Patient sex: F
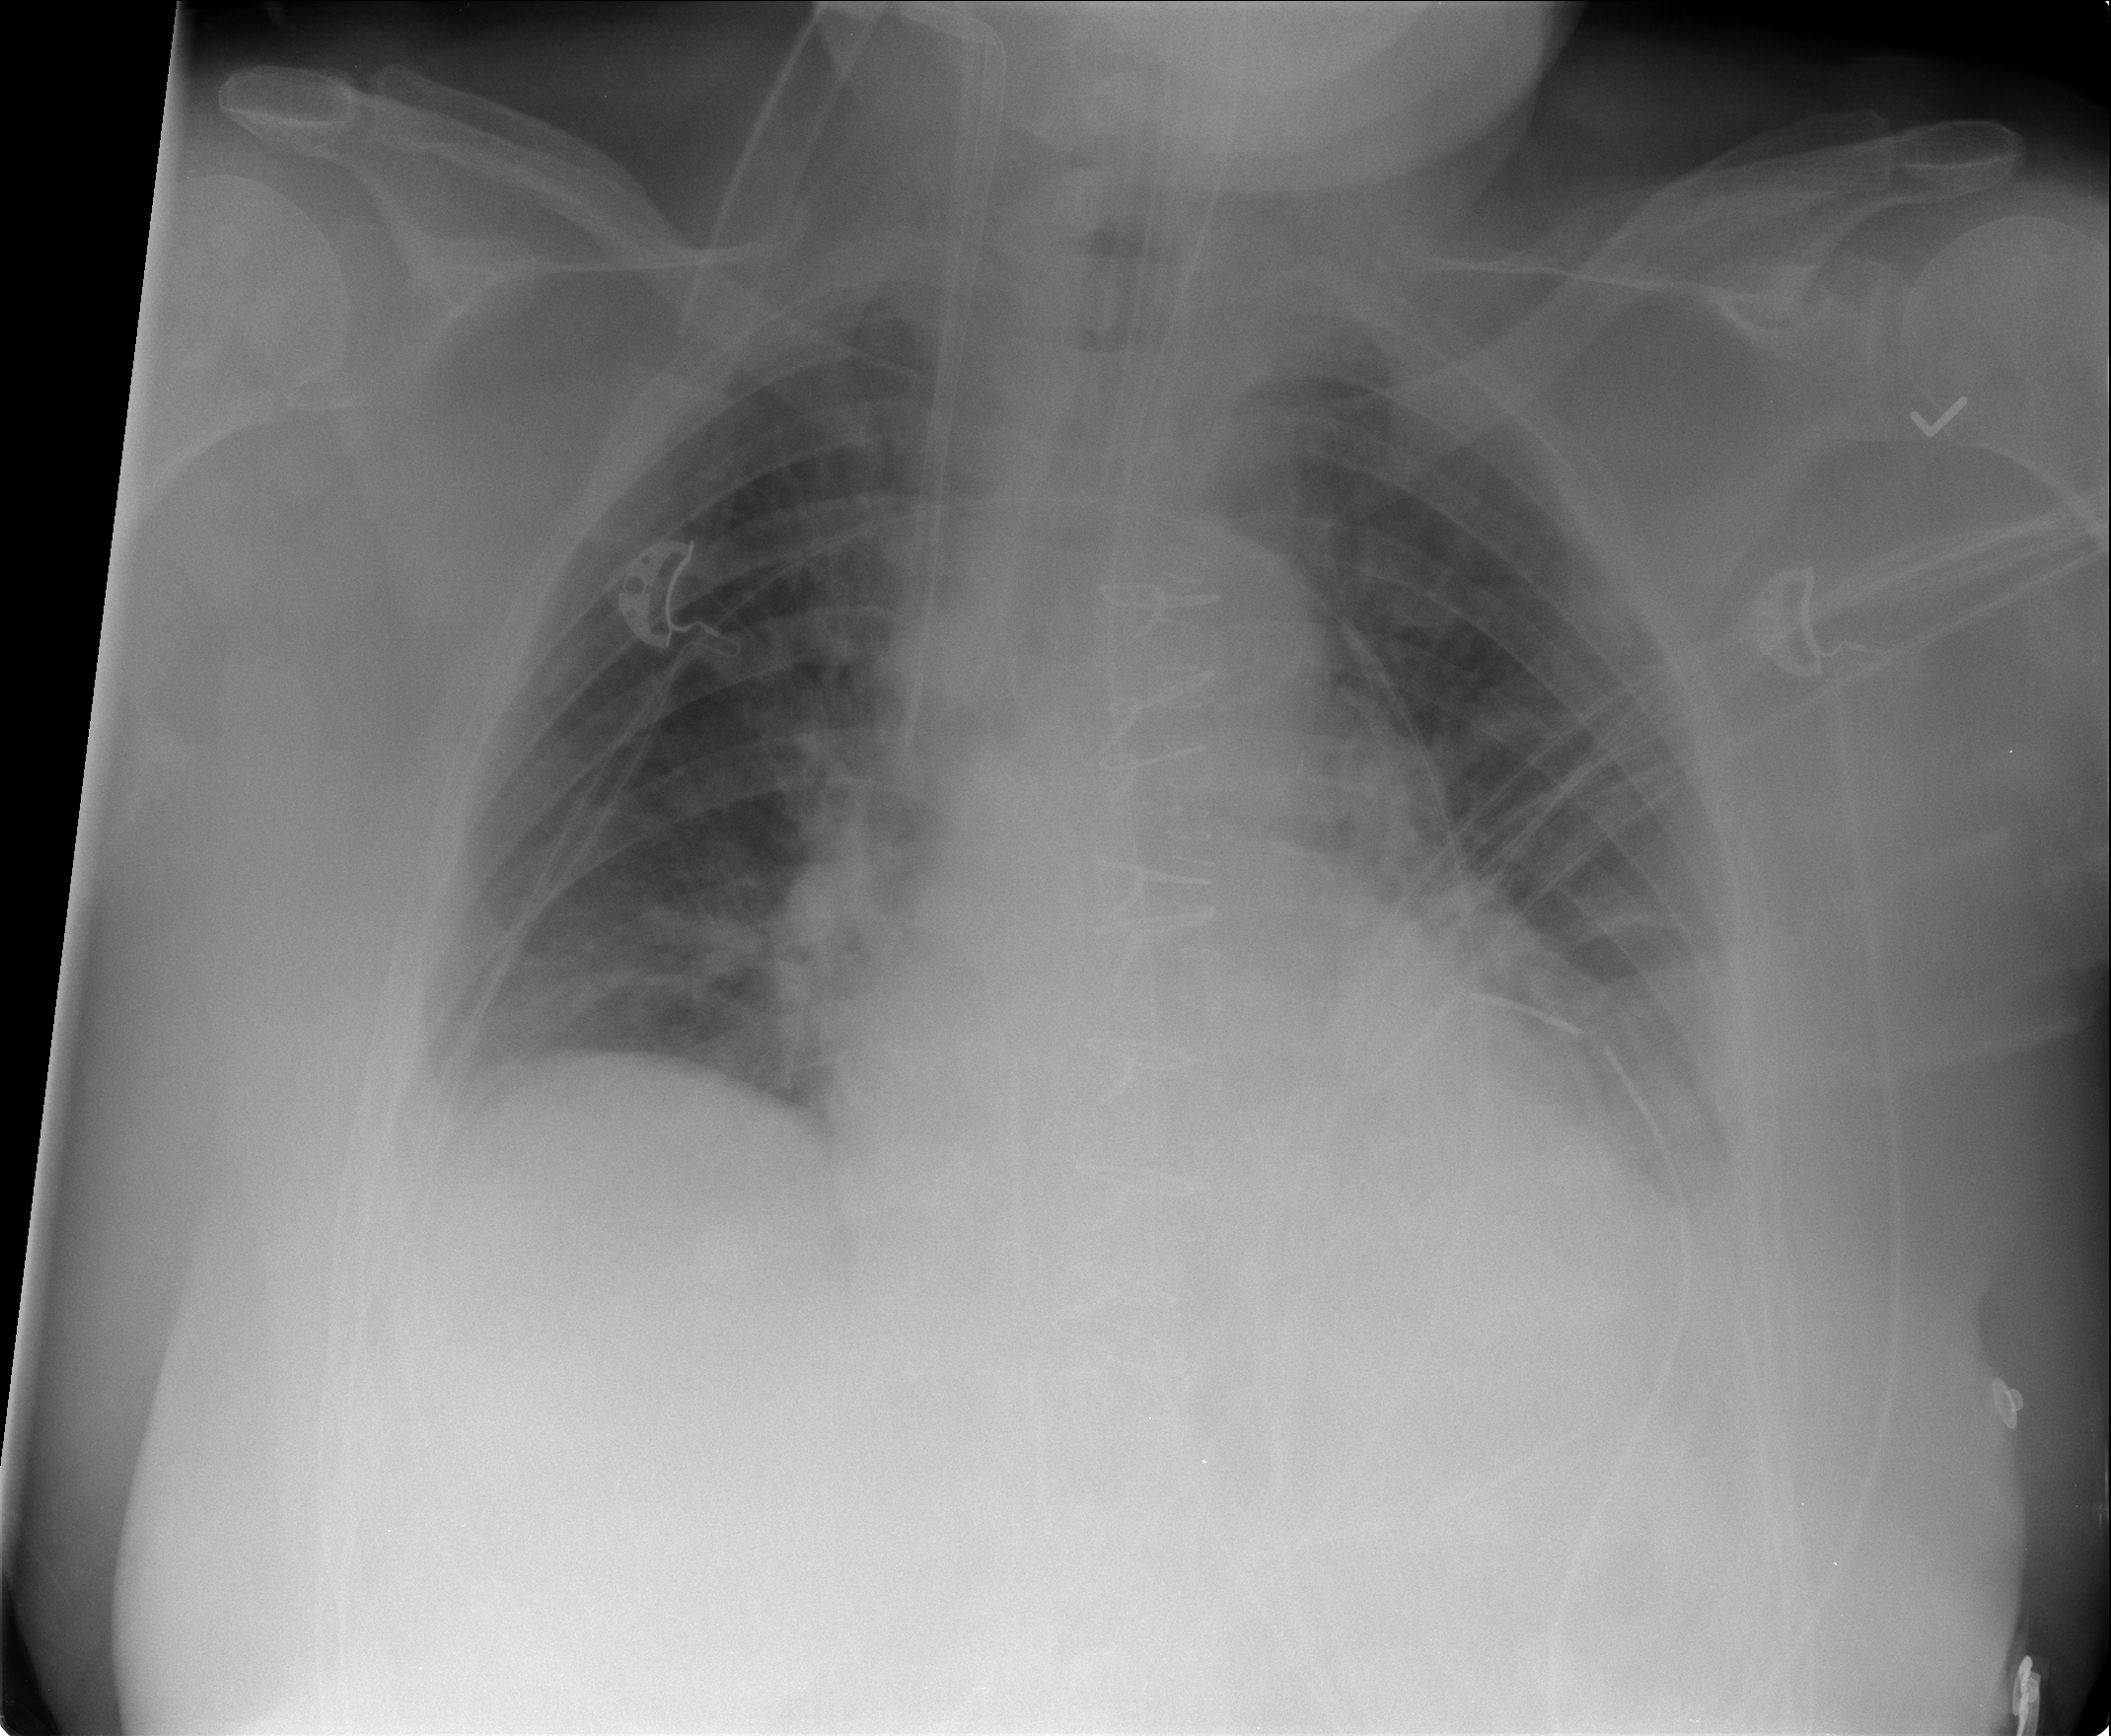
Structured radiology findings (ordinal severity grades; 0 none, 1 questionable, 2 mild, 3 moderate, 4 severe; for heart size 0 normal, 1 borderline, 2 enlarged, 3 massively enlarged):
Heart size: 1
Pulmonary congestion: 2
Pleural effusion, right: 1
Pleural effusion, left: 2
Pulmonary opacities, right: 0
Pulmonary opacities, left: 0
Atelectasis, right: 2
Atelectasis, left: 2